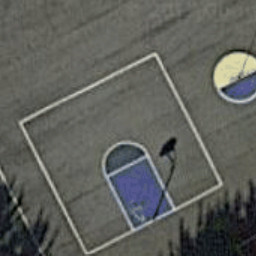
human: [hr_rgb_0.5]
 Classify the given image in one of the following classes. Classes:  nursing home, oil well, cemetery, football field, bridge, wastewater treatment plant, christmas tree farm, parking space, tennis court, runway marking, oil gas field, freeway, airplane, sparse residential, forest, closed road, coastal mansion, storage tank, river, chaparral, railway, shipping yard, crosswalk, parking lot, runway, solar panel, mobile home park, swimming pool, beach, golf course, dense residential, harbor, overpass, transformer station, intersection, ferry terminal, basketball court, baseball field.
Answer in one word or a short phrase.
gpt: basketball court